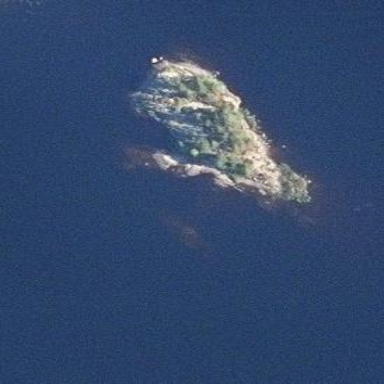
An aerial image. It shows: Islet.